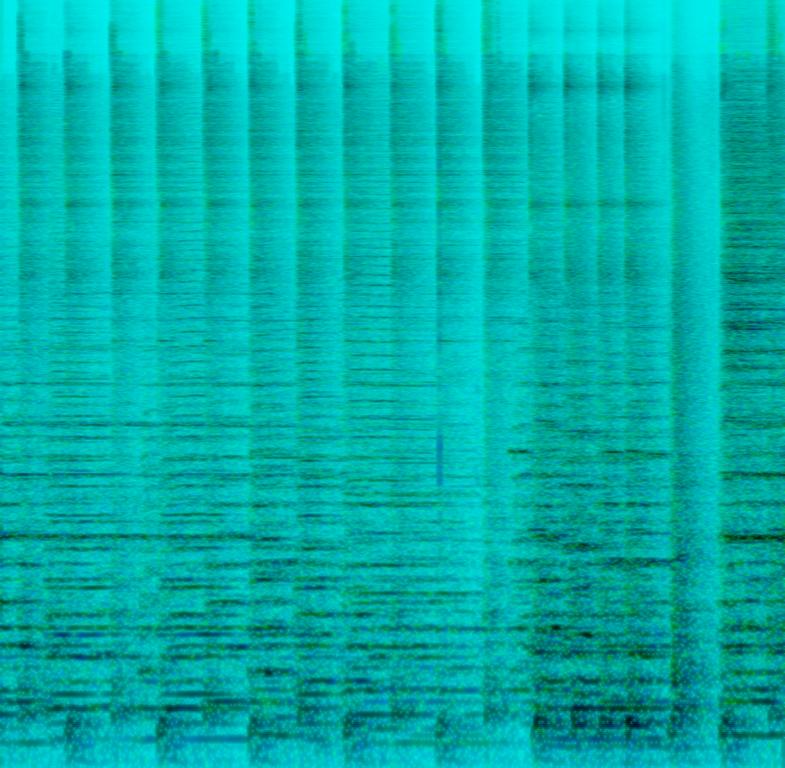
This audio contains a musical composition played by a big horn section and a lot of flutes. Someone is playing a simple and loud groove on the drums. In the background you can hear someone playing a marimba. This song may be playing live at a big sports event.